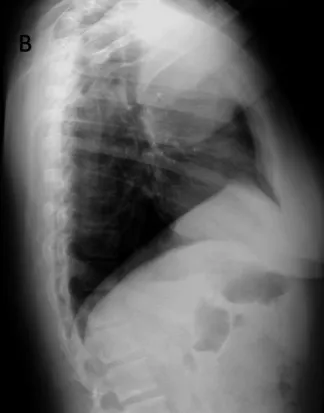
Lateral. Thorax radiography showing enlargement of the mediastinum (lobulated mass of 9.0 cm).
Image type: radiology (x_ray)